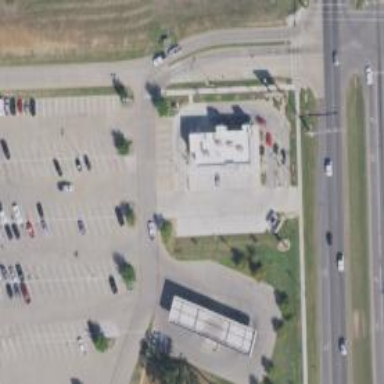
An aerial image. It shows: Parking space.